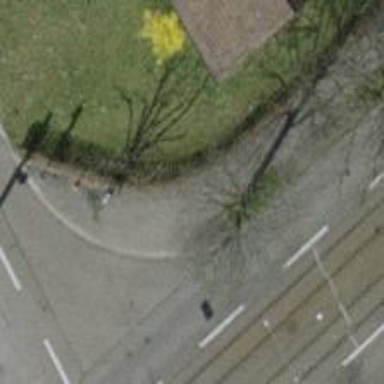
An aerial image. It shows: Avenue lined with trees.